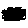
Label: cloud